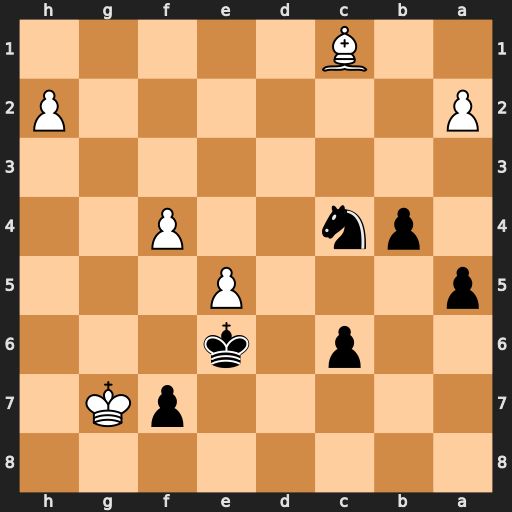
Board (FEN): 8/5pK1/2p1k3/p3P3/1pn2P2/8/P6P/2B5
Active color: b
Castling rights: -
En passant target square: -
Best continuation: a4 h4 a3 h5 b3